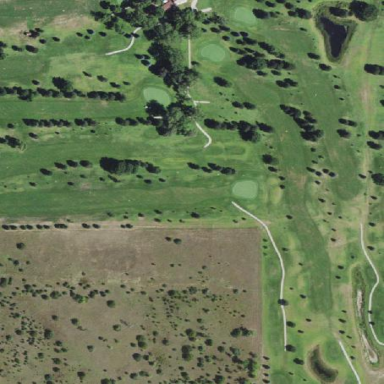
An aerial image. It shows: Golf course surrounded by greenery.